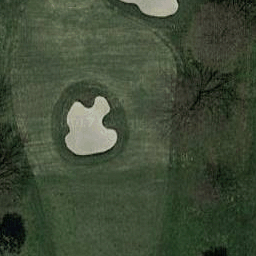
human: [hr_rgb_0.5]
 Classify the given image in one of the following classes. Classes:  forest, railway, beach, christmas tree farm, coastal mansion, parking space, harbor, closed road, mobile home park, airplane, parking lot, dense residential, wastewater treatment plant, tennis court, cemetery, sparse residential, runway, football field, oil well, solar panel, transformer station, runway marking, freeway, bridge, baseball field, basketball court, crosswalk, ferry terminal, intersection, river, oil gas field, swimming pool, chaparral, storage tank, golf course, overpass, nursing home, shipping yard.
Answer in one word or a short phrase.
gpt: golf course